Question: Im currently trying to customize several things inside the MPMoviePlayerViewController but I'm having trouble with one of the sliders.
As you can see below, it features 2 sliders, a volume slider, and a small duration slider.
By using the following: 'UIImage *thumbImage = [UIImage imageNamed:@"MPThumbSelected.png"]; [[UISlider appearance] setThumbImage:thumbImage forState:UIControlStateNormal];'
I am able to customize every slider, including the volume slider, but for some reason the smaller slider thumb in the navigation bar isn't updating. Does anyone have any suggestions? Any help would be greatly appreciated! Thank you!!

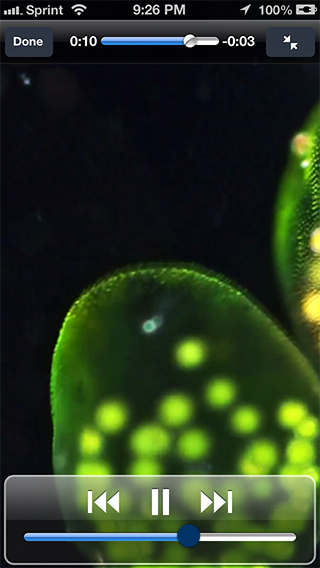
Answer: You can change the default controls of 'MPMoviePlayerController'. One thing you can do is you can hide the default controls of 'MPMoviePlayerViewController' and add your own customize volume slider.
'''
moviePlayer.controlStyle=MPMovieControlStyleNone;
'''
You can add the volume button like this:
'''
UIButton *soundBtn=[ UIButton buttonWithType:UIButtonTypeCustom];
soundBtn.frame=CGRectMake(400,10,35,35);
soundBtn.showsTouchWhenHighlighted=YES;
[soundBtn setBackgroundImage:[UIImage imageNamed:@"valume.png"] forState:UIControlStateNormal];
[soundBtn addTarget:self action:@selector(valumeAction) forControlEvents:UIControlEventTouchUpInside];
[controllsView addSubview:soundBtn];
'''
For Volume you can use the MPVolumeView Class
'''
-(void)volumeController{
volumeView = [[UIView alloc]initWithFrame:CGRectMake(40,410,100,20)];
volumeView.backgroundColor = [UIColor clearColor];
[self.view addSubview:volumeView];
//MP Valume Slider for controlling thew volume
volumeslider = [[[MPVolumeView alloc] initWithFrame:volumeView.bounds] autorelease];
NSArray *tempArray = volumeslider.subviews;
for (id current in tempArray){
if ([current isKindOfClass:[UISlider class]]){
UISlider *tempSlider = (UISlider *) current;
UIImage *stetchLeftTrack = [[UIImage imageNamed:@"bar_2.png"]
stretchableImageWithLeftCapWidth:5.0 topCapHeight:0.0];
UIImage *stetchRightTrack = [[UIImage imageNamed:@"bar.png"]
stretchableImageWithLeftCapWidth:5.0 topCapHeight:0.0];
[tempSlider setMinimumTrackImage:stetchLeftTrack forState:UIControlStateNormal];
[tempSlider setMaximumTrackImage:stetchRightTrack forState:UIControlStateNormal];
}
}
[volumeView addSubview:volumeslider];
//[controllsView addSubview:volumeView];
[volumeView sizeToFit];
volumeView.hidden = YES;
isValumeBarHidden = YES;
//Volume Slider created and added to the volumeview
}
'''